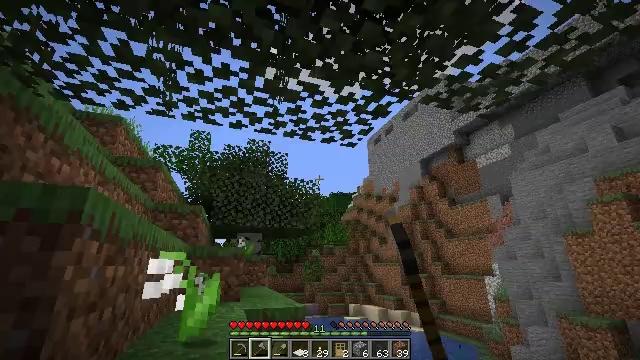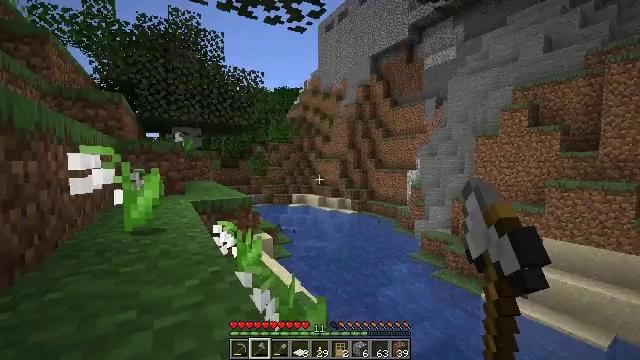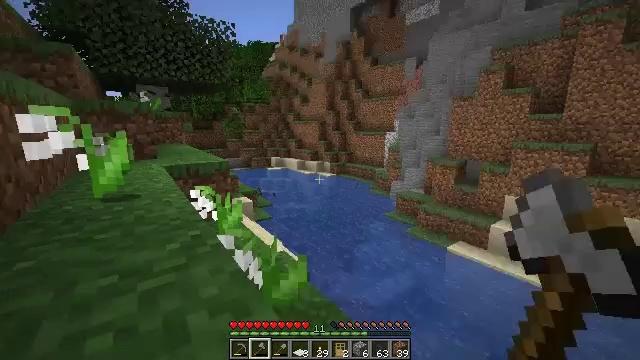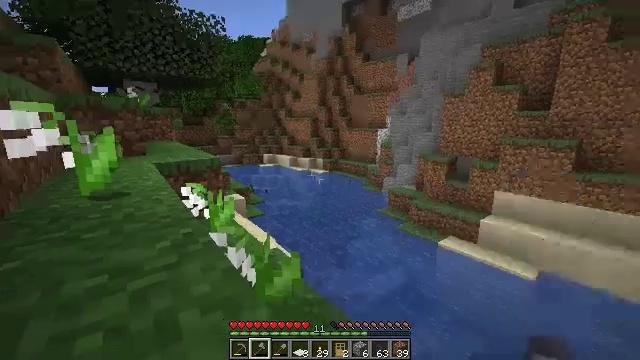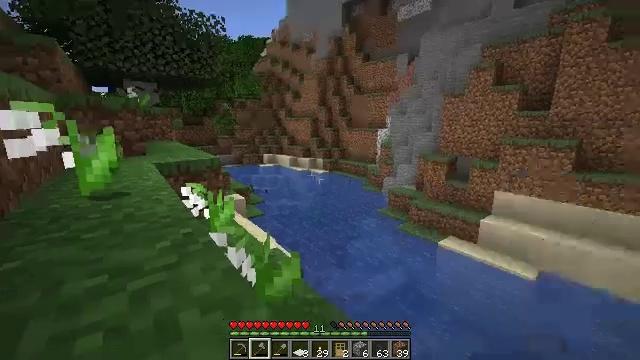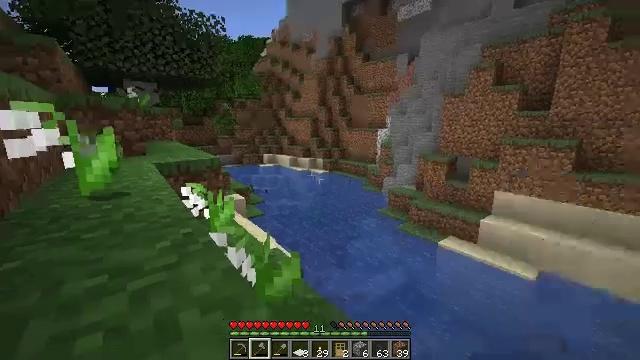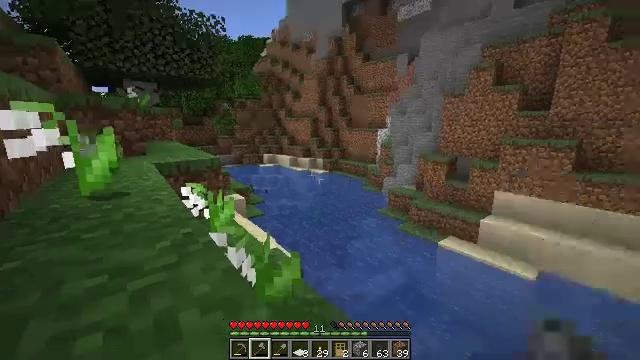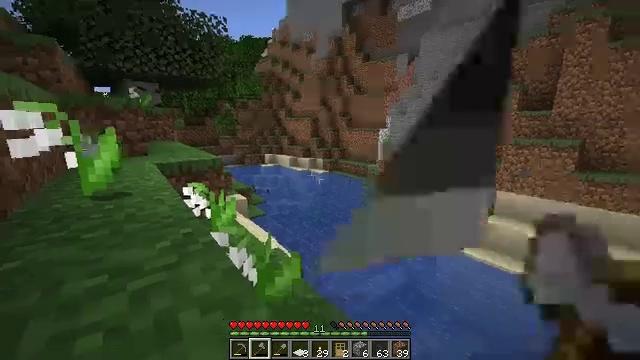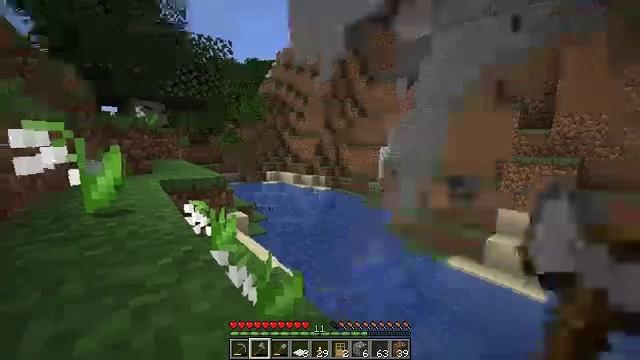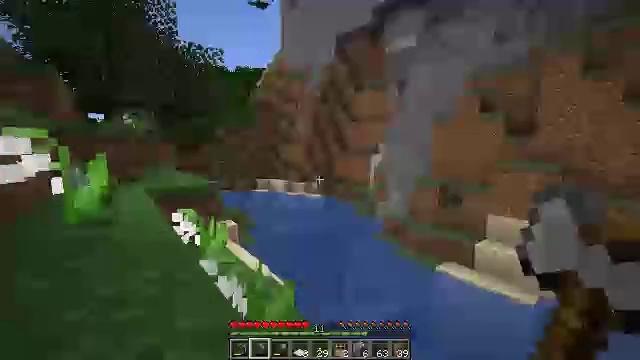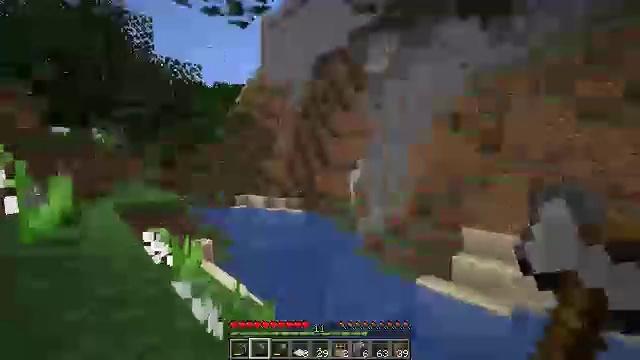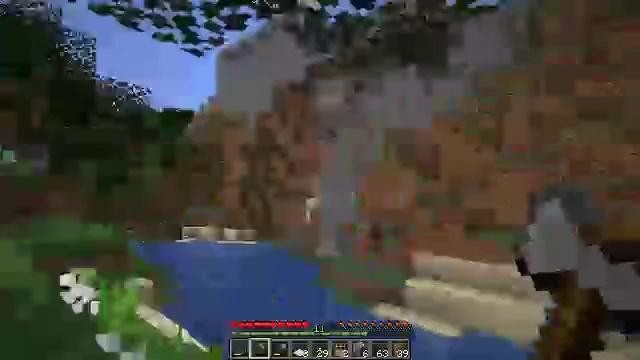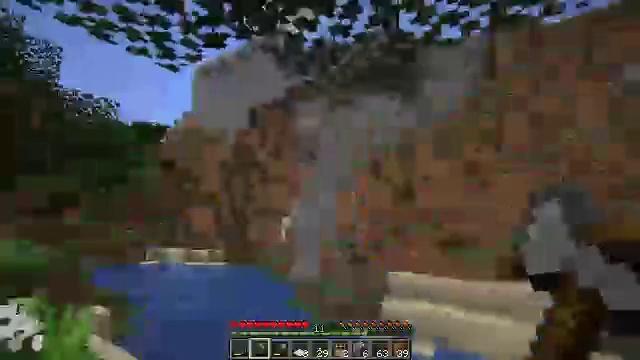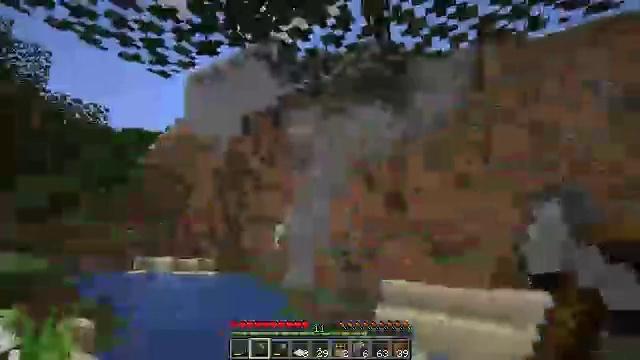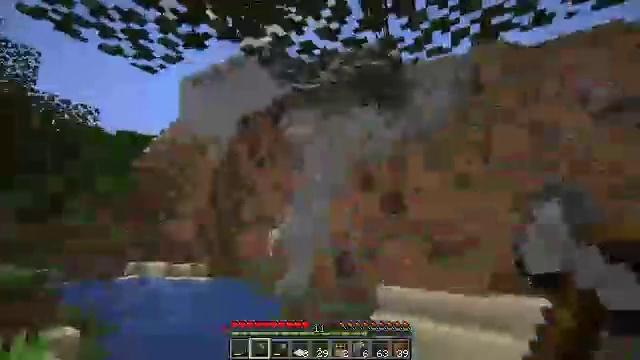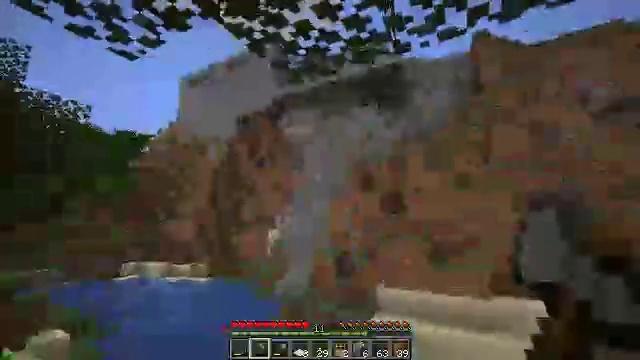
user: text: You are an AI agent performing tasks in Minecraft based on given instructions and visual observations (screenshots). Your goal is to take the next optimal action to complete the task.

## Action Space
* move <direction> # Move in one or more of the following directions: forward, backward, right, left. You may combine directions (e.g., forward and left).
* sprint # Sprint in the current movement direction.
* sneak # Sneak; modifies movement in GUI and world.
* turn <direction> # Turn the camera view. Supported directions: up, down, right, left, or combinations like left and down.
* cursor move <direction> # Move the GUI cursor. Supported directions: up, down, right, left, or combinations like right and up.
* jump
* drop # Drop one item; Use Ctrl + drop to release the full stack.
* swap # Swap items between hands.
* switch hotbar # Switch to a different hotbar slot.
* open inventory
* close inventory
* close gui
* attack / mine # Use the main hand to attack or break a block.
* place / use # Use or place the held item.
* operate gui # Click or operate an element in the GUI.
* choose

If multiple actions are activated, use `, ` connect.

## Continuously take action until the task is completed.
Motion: motion action
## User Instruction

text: Mine a lily of the valley.
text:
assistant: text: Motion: turn right and down
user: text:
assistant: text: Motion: turn right and down
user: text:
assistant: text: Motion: turn right
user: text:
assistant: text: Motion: no_op
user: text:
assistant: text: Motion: no_op
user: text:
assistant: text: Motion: no_op
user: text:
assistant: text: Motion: no_op
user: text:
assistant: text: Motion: turn up
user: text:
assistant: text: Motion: turn right and up
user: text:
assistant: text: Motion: turn right and up
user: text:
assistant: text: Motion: turn right and up
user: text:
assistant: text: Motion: turn right and up
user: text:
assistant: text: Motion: move forward, turn right and up
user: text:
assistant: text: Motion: move forward, turn up
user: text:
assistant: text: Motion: move forward
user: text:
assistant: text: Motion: move forward
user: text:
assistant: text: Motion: move forward
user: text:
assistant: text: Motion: no_op
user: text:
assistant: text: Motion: no_op
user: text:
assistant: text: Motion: no_op
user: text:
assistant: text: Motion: no_op
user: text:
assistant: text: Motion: no_op
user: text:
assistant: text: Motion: no_op
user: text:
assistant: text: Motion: no_op
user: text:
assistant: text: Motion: no_op
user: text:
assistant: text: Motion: no_op
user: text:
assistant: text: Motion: turn left
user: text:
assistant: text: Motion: turn left and up
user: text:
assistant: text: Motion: turn left and up
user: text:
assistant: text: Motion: turn up